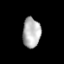
Tissue: lung
Cell type: Smooth muscle cells
Senescence score: 0.6301
Nuclear area (px): 525
Mean DAPI intensity: 180.979